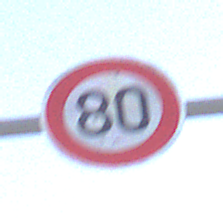
Verkehrszeichen: Geschwindigkeit80
Umgebung: Outdoor, RoadRail
Tageszeit: SunriseSunset
Wetter: PartlyCloudy
Licht: Natural
Jahreszeit: NotSpecified
Kontrast: LowContrast